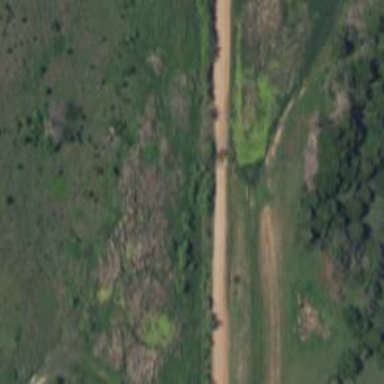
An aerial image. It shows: Unclassified road with low water crossing bridge.